Question: I'll probably want to hit myself over the head for not getting this:
How do I generate a vector with the expected of a normal distribution over bins ('nbins' in the below), of exactly elements.
Like so, in the below picture:
- 'nbins'- 'nstat'-

I know I could draw 'rnorm(77)', but that'll never be normal, and looping over 10.000 iterations or so seems overkill.
So I tried using 'qnorm' for that purpose, but I have a hunch that:
1. sth is wrong with the below code
2. there has to be an easier, more elegant way
Here is what I got:
'''
nbins <- 15
nstat <- 77
item.pos <- qnorm( # to the left of which value lies...
1:(nstat) / (nstat+1)# ... the n-statement?
# using nstat + 1 because we want midpoints, not cutoffs for later
)
bins <- cut(
x = item.pos,
breaks = nbins,
ordered_result = TRUE
)
height <- summary(bins)
height <- as.numeric(bins)
'''
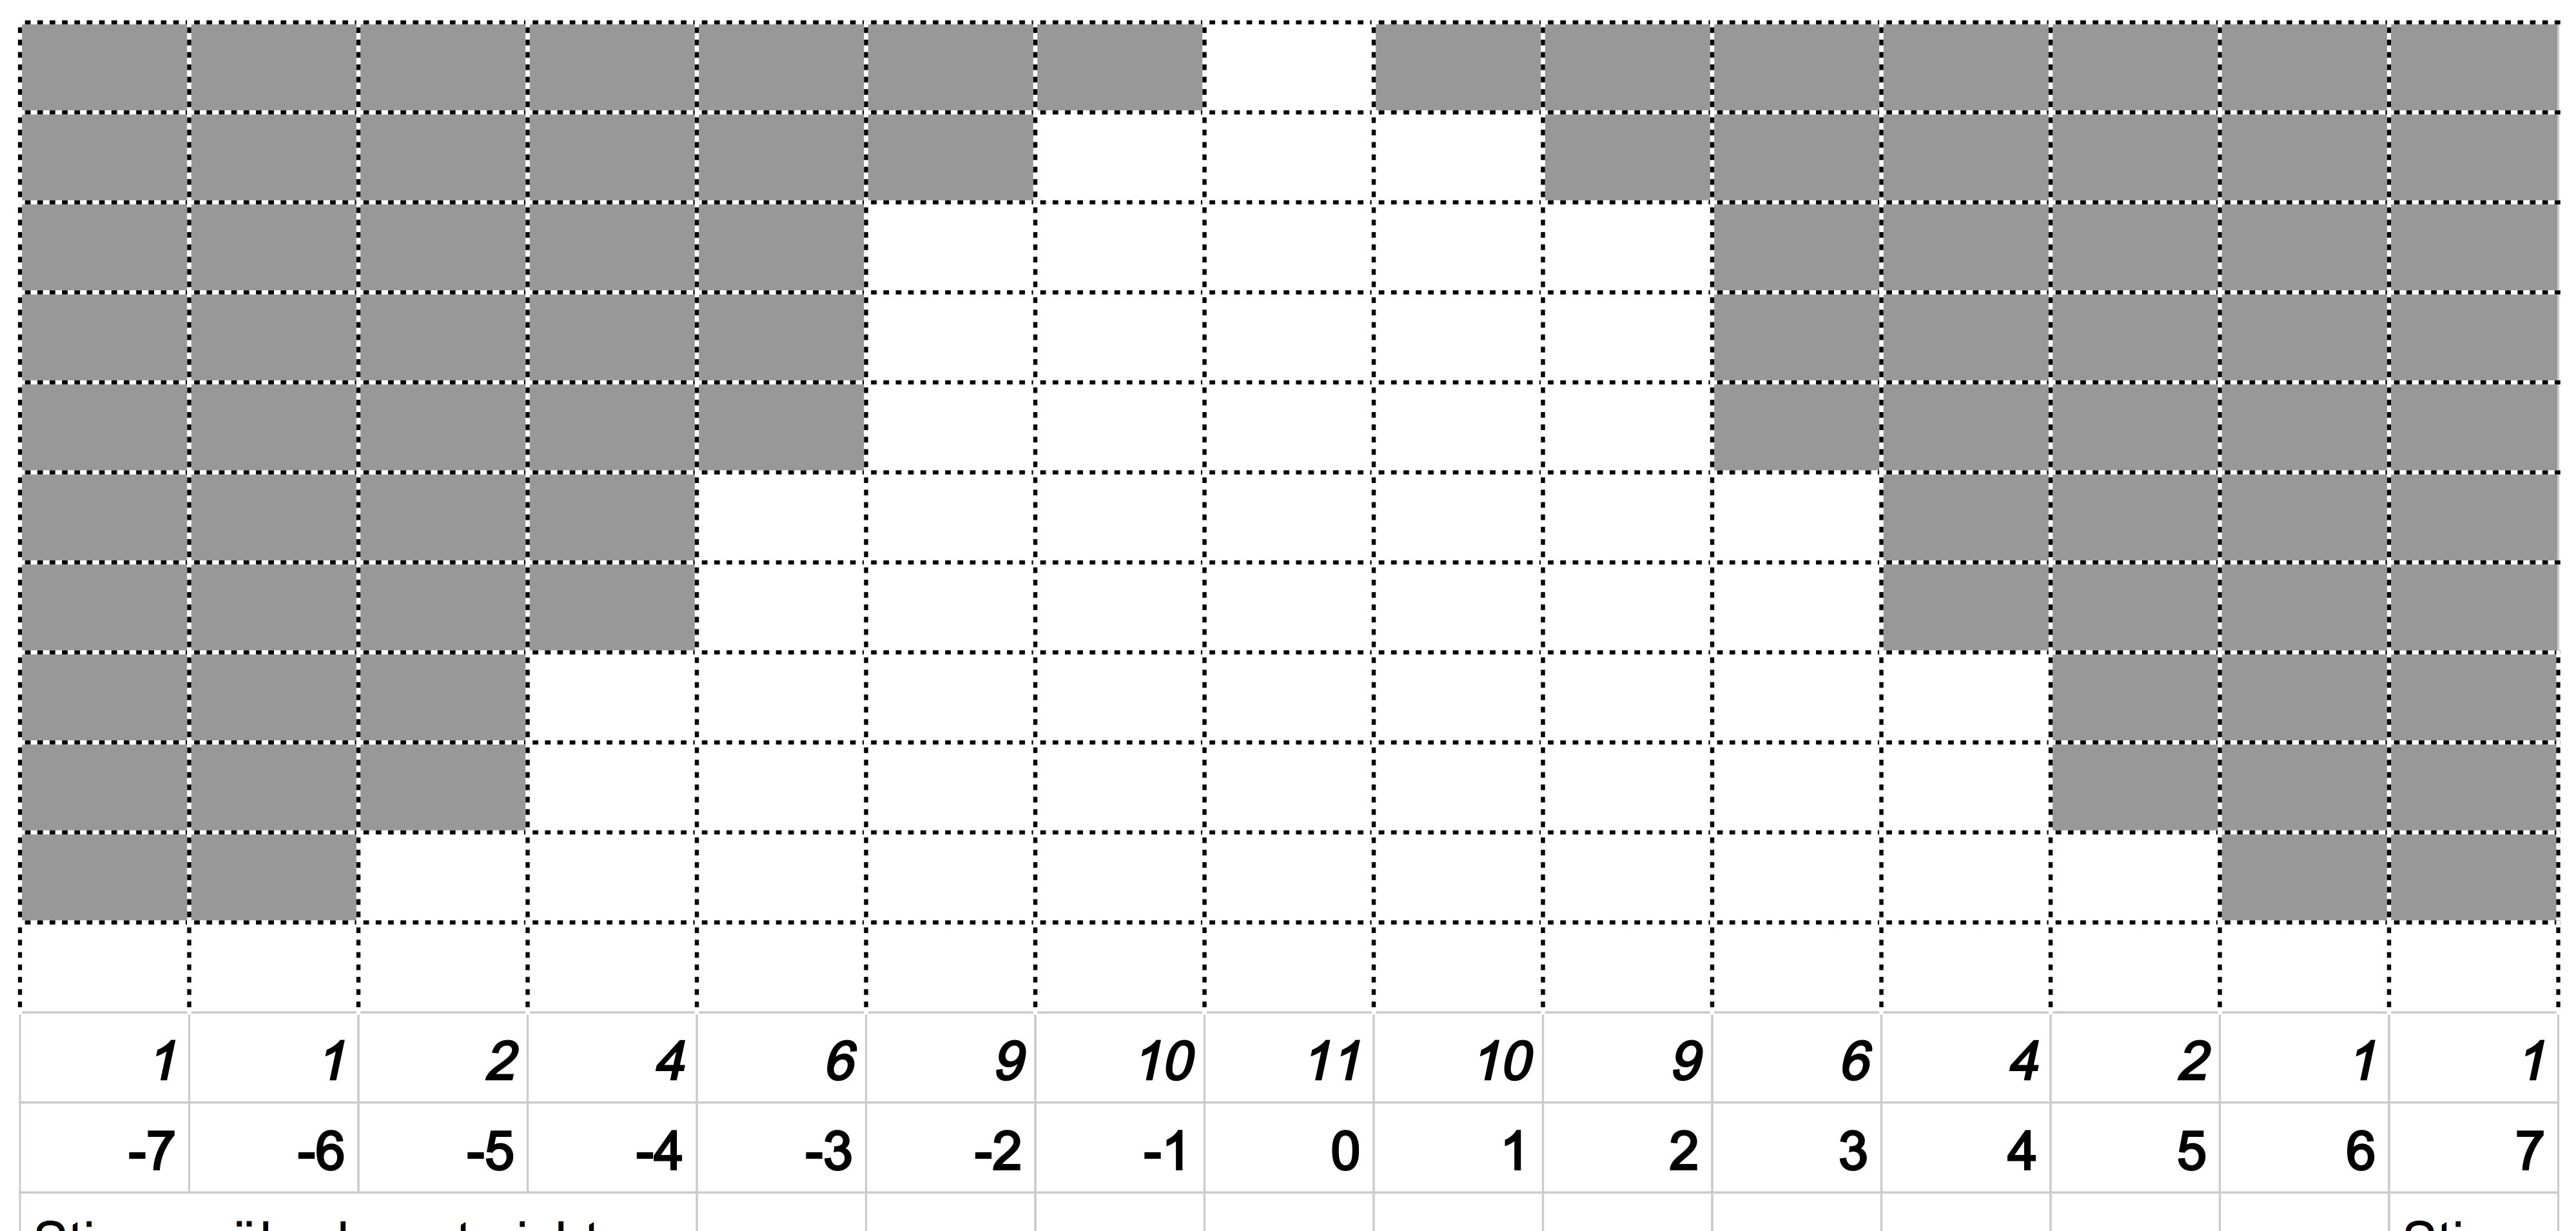
Answer: If your range of data is from '-2:2' with '15' intervals and the sample size is '77' I would suggest the following to get the expected heights of the 15 intervals:
'''
rn <- dnorm(seq(-2,2, length = 15))/sum(dnorm(seq(-2,2, length = 15)))*77
[1] 1.226486 2.084993 3.266586 4.716619 6.276462 7.697443 8.700123 9.062576 8.700123 7.697443
[11] 6.276462 4.716619 3.266586 2.084993 1.226486
'''
The barplot of this looks like:
'''
barplot(height = rn, names.arg = round(seq(-2, 2, length = 15), 2))
'''

So, in your sample of '77' you would get the first value of the sequence in '1.226486', the second value in '2.084993' cases, etc. Its difficult to generate a vector as you described at the beginning, because the sequence above does not consist of integers.